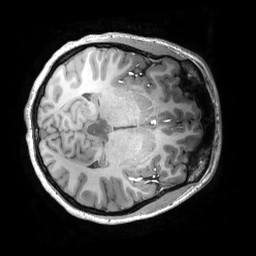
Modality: T1w
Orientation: axial
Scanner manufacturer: philips
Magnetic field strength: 7 T
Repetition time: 0.008 s
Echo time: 0.001974 s